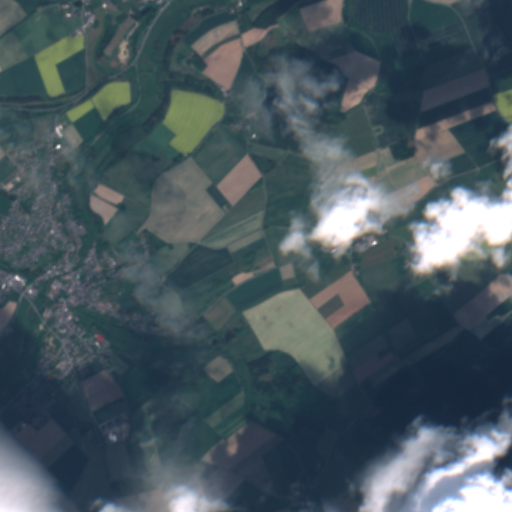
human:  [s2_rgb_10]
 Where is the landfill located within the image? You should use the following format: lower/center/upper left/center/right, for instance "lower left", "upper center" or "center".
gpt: The landfill is located in the upper left of the image.
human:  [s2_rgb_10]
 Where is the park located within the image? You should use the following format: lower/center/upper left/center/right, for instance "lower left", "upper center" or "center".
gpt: The park is located in the lower left of the image.
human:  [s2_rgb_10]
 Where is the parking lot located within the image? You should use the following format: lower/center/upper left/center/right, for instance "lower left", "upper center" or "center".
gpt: The parking lot is located in the center left of the image.
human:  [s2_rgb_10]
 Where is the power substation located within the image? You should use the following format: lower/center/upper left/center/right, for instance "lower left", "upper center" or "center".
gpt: The power substation is located in the center left of the image.
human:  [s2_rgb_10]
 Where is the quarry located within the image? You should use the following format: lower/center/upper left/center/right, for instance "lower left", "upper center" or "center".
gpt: The quarry is located in the upper left of the image.
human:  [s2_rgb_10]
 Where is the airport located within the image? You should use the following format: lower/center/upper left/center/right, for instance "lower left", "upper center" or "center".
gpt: There is no airport in the image.